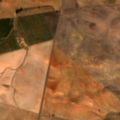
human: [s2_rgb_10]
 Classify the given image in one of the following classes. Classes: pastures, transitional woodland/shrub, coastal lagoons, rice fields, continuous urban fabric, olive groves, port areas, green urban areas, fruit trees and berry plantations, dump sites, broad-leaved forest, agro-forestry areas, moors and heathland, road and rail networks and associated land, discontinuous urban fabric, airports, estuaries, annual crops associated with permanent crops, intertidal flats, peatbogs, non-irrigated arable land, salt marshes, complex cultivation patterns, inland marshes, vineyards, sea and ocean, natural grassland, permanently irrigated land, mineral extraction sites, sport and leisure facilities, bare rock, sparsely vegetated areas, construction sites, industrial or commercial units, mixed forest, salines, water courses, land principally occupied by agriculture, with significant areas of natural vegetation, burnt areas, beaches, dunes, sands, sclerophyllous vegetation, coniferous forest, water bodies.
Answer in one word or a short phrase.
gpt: non-irrigated arable land, coniferous forest, transitional woodland/shrub